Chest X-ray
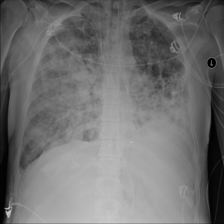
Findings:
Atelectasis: negative
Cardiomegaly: negative
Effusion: negative
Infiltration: negative
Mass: negative
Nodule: negative
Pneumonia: negative
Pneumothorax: negative
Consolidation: negative
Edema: negative
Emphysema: negative
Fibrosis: negative
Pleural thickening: negative
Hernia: negative